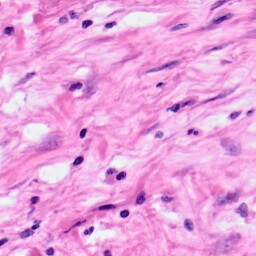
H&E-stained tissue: Pancreatic